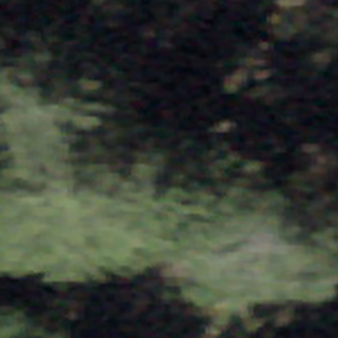
Label: other